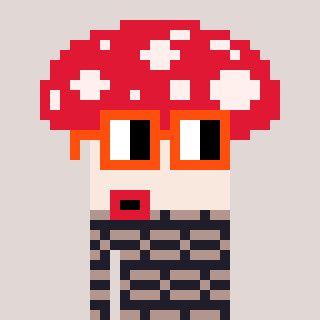
a pixel art character with square orange glasses, a mushroom-shaped head and a grayscale-colored body on a warm background